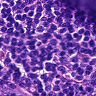
Metastatic tissue present: no